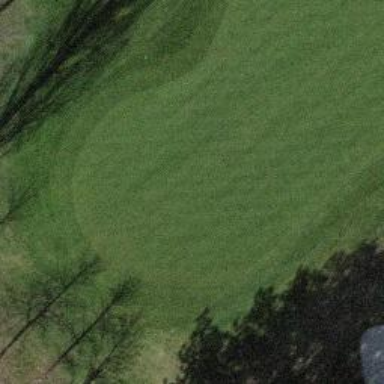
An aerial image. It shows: Grassy pitch designated for golf. It features vibrant green golf course.